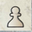
Piece: wP